Field crop: tomato
Growth stage: 2
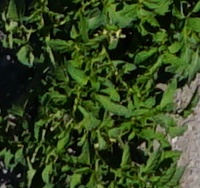
Species: tomato